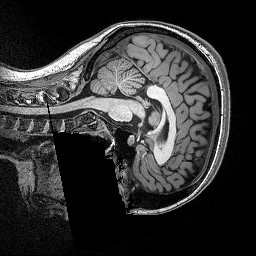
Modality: T1w
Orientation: sagittal
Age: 20
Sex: female
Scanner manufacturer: siemens
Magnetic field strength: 3 T
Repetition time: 2.5 s
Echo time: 0.00343 s